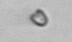
Label: Pyramimonas